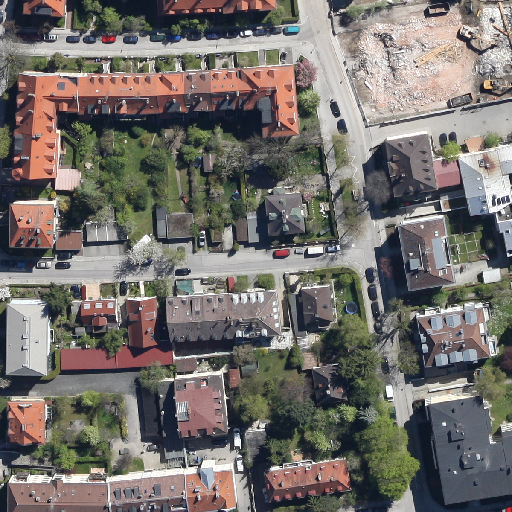
Referring expression: van